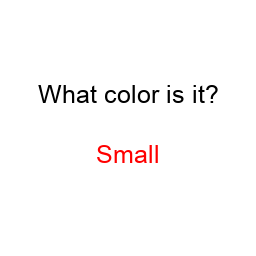
Color: red
Background color: white
Question text color: black